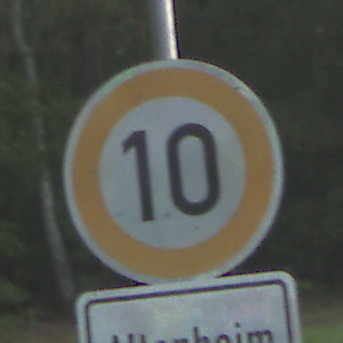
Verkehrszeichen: Geschwindigkeit10
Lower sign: HinweisDurchVerbaleAngabe10
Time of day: SunriseSunset
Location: Outdoor (Nature)
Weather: PartlyCloudy
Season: NotSpecified
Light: Natural